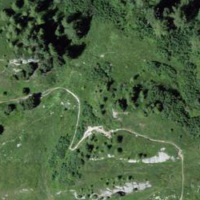
EUNIS habitat code: 31
Species observed at this site:
Vaccinium uliginosum